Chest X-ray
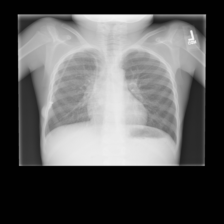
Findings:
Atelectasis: negative
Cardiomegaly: negative
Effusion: negative
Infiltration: positive
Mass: negative
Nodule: positive
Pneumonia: negative
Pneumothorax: negative
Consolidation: negative
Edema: negative
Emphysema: negative
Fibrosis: negative
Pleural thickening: negative
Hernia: negative